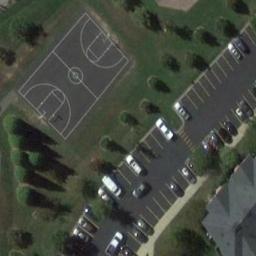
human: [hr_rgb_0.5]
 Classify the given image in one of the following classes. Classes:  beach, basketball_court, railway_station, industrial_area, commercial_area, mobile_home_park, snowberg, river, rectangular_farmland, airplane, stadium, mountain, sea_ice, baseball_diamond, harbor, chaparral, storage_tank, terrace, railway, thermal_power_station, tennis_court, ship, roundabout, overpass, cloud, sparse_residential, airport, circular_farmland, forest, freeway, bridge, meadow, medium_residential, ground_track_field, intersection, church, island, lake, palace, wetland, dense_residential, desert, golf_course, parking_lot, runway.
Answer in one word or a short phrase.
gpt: basketball_court